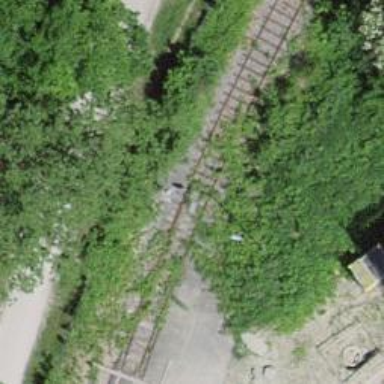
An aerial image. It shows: Disused railway spur with single track.